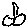
Label: car